Field crop: maize
Growth stage: 2
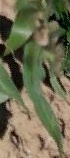
Species: maize